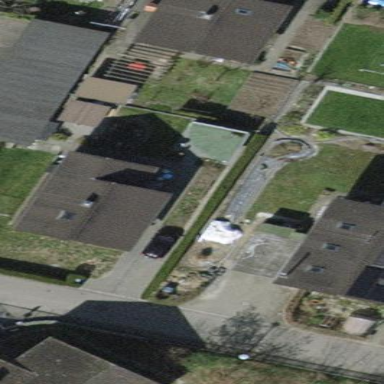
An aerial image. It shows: Detached building.